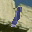
Label: 1